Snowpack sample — Snodgrass Mountain, Crested Butte, Colorado (2/4/25, 12:06 PM MST)
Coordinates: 38.923, -106.968
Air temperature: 35 °F
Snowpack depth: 80 cm
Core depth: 30 cm
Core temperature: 35.6 °F
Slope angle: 14°, slope face: 78°
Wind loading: low
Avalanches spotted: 0
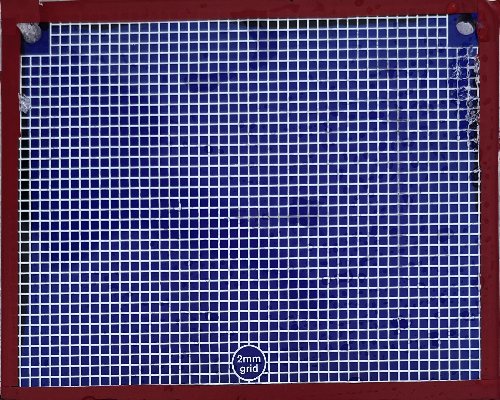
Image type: profile
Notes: No avalanches nearby, unusually warm weather for the last month reported by residents, Collected 25 yards from treeline